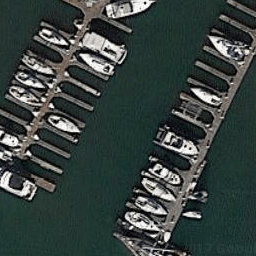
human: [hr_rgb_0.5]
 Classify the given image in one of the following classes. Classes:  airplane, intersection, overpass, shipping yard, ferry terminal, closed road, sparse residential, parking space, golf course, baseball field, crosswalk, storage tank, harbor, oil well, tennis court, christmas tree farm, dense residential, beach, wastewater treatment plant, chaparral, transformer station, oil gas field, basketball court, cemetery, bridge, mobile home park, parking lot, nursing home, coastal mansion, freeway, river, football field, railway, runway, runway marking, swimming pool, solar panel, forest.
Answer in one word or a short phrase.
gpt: harbor